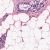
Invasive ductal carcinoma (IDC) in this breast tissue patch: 0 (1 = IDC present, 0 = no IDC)